Question: I have three tables in my database - staff, salary, shift.
Shift table is linked to the staff table by the staff_id, and salary by the salary_band_id which is also in staff table.
I'm trying to calculate staffs wage by doing (Shift.Total_Hours * Salary.Hourly_Wage)
Here is my query:
'''
SELECT Staff.First_Name, Staff.Last_Name, Shift.Staff_ID, Shift.Total_Hours, Sa.Hourly_Wage,
SUM(Shift.Total_Hours * Sa.Hourly_Wage) Total
FROM Shift, Salary Sa, Staff
INNER JOIN Salary ON Staff.Salary_Band_ID = Salary.Salary_Band_ID
WHERE Shift.Staff_ID = Staff.Staff_ID
GROUP by Staff_ID
ORDER BY Total;
'''
Tables:
'''
CREATE TABLE Shift (
Staff_ID INT(5) NOT NULL,
Date DATE NOT NULL,
Time_Started TIME NOT NULL,
Time_Ended TIME NOT NULL,
Total_Hours DOUBLE(4,2) NOT NULL,
Confirmed ENUM('y','n') NOT NULL
)
INSERT INTO Shift
(Staff_ID, Date, Time_Started, Time_Ended, Total_Hours, Confirmed)
VALUES
('1', '2012-06-08', '9:00', '16:45', '7.75', 'y'),
('3', '2012-06-18', '13:10', '17:30', '4.33', 'y'),
('6', '2012-10-14', '11:15', '16:45', '5.5', 'y'),
('4', '2012-10-30', '10:00', '17:00', '7', 'n'),
('5', '2013-07-15', '9:10', '17:20', '8.1', 'y'),
('10', '2013-08-10', '9:00', '17:00', '8', 'n'),
('8', '2013-10-05', '10:15', '17:30', '7.25', 'y'),
('7', '2013-11-06', '9:20', '17:00', '7.66', 'y'),
('2', '2014-03-25', '9:00', '16:45', '7.75', 'n'),
('9', '2014-04-11', '9:00', '17:00', '8', 'n'),
('11', '2014-06-05', '9:00', '17:00', '8', 'y');
CREATE TABLE Salary (
Salary_Band_ID INT NOT NULL AUTO_INCREMENT PRIMARY KEY,
Position VARCHAR(40) NOT NULL,
Hourly_Wage DOUBLE(4,2) NOT NULL
)
INSERT INTO Salary
(Position, Hourly_Wage)
VALUES
('Worker', '6'),
('Worker Manager', '8'),
('General Manager', '10.22'),
('Manager', '13.45'),
('Owner', '25'),
('Brewer', '7.76'),
('Shop Assistant', '6.12');
CREATE TABLE Staff (
Staff_ID INT NOT NULL AUTO_INCREMENT PRIMARY KEY,
Salary_Band_ID INT(5) NOT NULL,
First_Name VARCHAR(25) NOT NULL,
Last_Name VARCHAR(25) NOT NULL,
Part_Full_Time ENUM('f','p') NOT NULL,
DOB DATE NOT NULL,
Start_Date DATE NOT NULL,
End_Date DATE,
Address_ID INT(7) NOT NULL,
Contact_Number VARCHAR(12) NOT NULL,
Availability_ID INT(5) NOT NULL,
Brewery_ID INT(4),
Shop_ID INT(4)
)
INSERT INTO Staff
(Salary_Band_ID, First_Name, Last_Name, Part_Full_Time, DOB, Start_Date, Address_ID, Contact_Number, Availability_ID, Brewery_ID, Shop_ID)
VALUES
('1', 'Jenny', 'Bolick', 'p', '1966-08-15', '2005-06-06', '1', '<PHONE>', '1', '1', '1'),
('2', 'Margit', 'Eves', 'f', '1968-01-13', '2005-10-06', '2', '<PHONE>', '1', '1', '2'),
('3', 'Ramonita', 'Layton', 'f', '1975-11-28', '2005-09-29', '3', '<PHONE>', '1', '1', '1'),
('4', 'Kattie', 'Speck', 'p', '1977-10-24', '2006-09-07', '6', '<PHONE>', '1', '1', '2'),
('5', 'Christa', 'Denk', 'p', '1968-03-25', '2008-04-11', '5', '<PHONE>', '2', '2', '4'),
('6', 'Francene', 'Scholl', 'p', '1991-08-05', '2009-05-06', '12', '<PHONE>', '2', '1', '4'),
('7', 'Patti', 'Tomaszewski', 'f', '1974-01-22', '2010-03-11', '11', '<PHONE>', '3', '2', '6'),
('7', 'Pandora', 'Laplant', 'p', '1982-02-14', '2011-10-03', '11', '<PHONE>', '2', '3', '5'),
('1', 'Branden', 'Bermejo', 'f', '1985-08-15', '2012-04-18', '10', '<PHONE>', '4', '3', '6'),
('1', 'Lanell', 'Delao', 'p', '1987-12-24', '2012-04-20', '9', '<PHONE>', '5', '3', '2'),
('1', 'Floria', 'Vandermark', 'f', '1991-03-13', '2013-11-13', '6', '<PHONE>', '6', '4', '2');
'''
The results all look OK, except the Totals are way off! Also it seems to only pick one salary_band.. PS6.60/hour Can anyone see what I'm doing wrong?

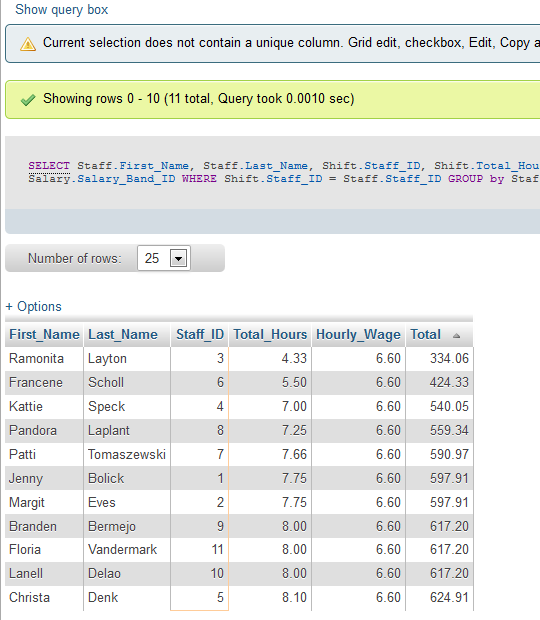
Answer: I think this is what you are looking for, use explicit JOIN instead of implicit.
'''
SELECT
st.First_Name,
st.Last_Name,
sh.Staff_ID,
sh.Total_Hours,
sa.Hourly_Wage,
SUM(sh.Total_Hours * sa.Hourly_Wage) Total
from Staff st
inner join Salary sa on sa.Salary_Band_ID = st.Salary_Band_ID
inner join Shift sh on sh.Staff_ID = st.Staff_ID
GROUP by st.Staff_ID
ORDER BY Total
desc
;
'''
<URL>